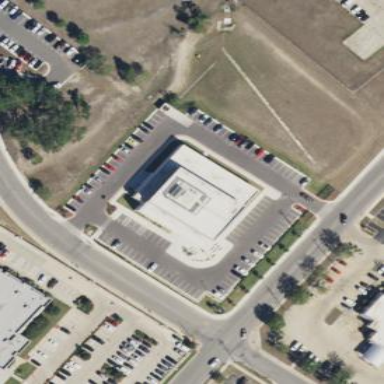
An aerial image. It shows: Clinic building offering healthcare services.